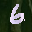
Label: 6